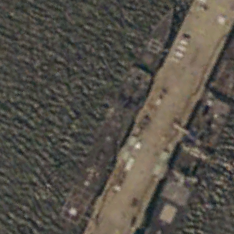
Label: cruiser